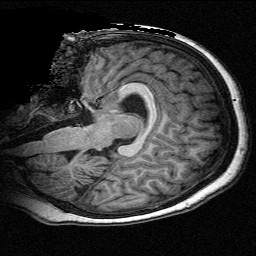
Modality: T1w
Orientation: sagittal
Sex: male
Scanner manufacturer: siemens
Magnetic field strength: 3 T
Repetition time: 2.3 s
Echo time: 0.00336 s